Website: apple
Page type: billing-address
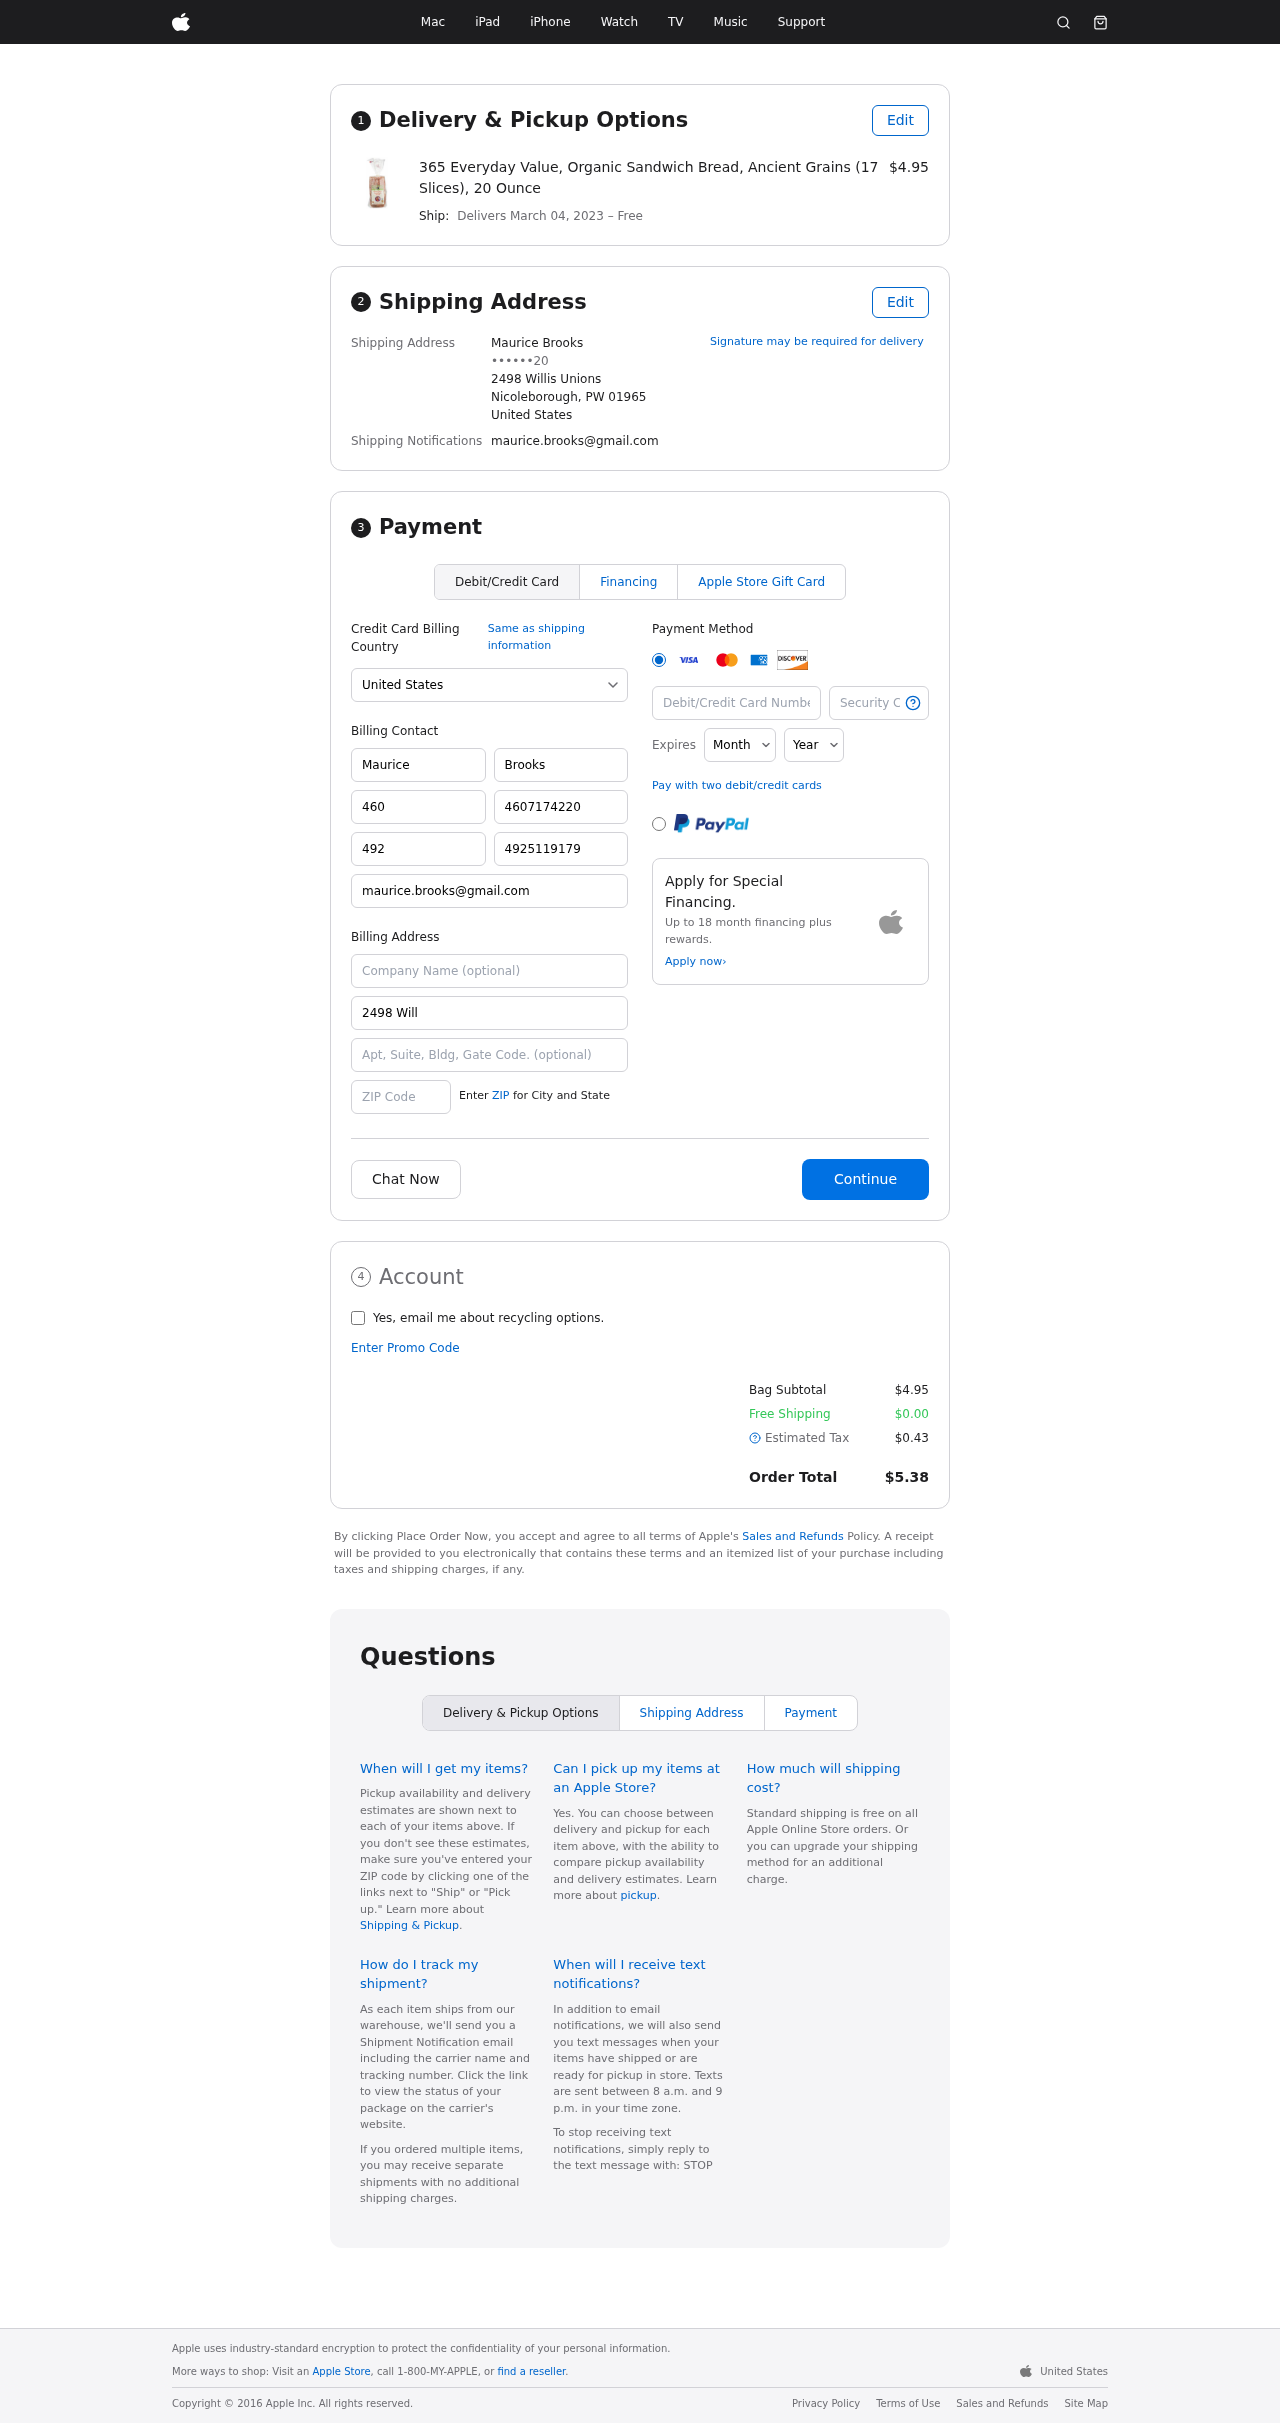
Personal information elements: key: PII_CARD_CVV
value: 7337
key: PII_CARD_EXPIRY_MONTH
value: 08
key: PII_CARD_EXPIRY_YEAR
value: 29
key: PII_CARD_NUMBER
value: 3746 6874 9255 545
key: PII_CITY_STATE_ZIP
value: Nicoleborough, PW 01965
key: PII_COUNTRY
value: United States
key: PII_EMAIL
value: maurice.brooks@gmail.com
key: PII_FULLNAME
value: Maurice Brooks
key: PII_STREET
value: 2498 Willis Unions
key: PII_PHONE_MASKED
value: ••••••20
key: PII_BILLING_FIRSTNAME
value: Maurice
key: PII_BILLING_LASTNAME
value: Brooks
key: PII_BILLING_PHONE_AREA
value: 460
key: PII_BILLING_PHONE
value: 4607174220
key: PII_BILLING_PHONE_ALT_AREA
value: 492
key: PII_BILLING_PHONE_ALT
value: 4925119179
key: PII_BILLING_EMAIL
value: maurice.brooks@gmail.com
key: PII_BILLING_STREET
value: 2498 Willis Unions
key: PII_BILLING_POSTCODE
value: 01965
Product elements: key: PRODUCT1_NAME
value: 365 Everyday Value, Organic Sandwich Bread, Ancient Grains (17 Slices), 20 Ounce
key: PRODUCT1_PRICE
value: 4.95
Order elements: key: ORDER_DELIVERY_DATE
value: March 04, 2023
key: ORDER_SUBTOTAL
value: $4.95
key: ORDER_SHIPPING_COST
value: $0.00
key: ORDER_TAX
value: $0.43
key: ORDER_TOTAL
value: $5.38